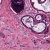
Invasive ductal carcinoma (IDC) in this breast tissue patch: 1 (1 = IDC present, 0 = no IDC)